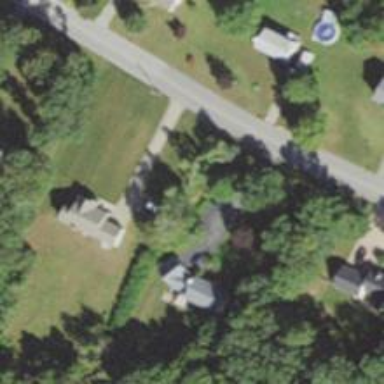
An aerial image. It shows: Residential driveway serving as service road.